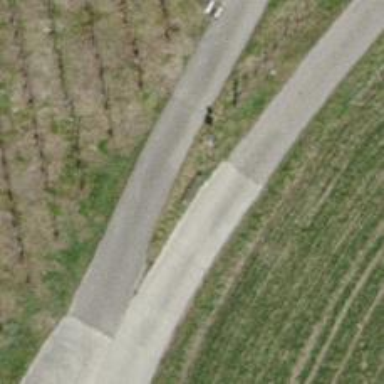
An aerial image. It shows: Brown bench.